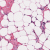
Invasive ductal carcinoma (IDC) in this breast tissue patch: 0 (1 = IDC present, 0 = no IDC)